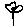
Label: flower